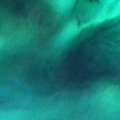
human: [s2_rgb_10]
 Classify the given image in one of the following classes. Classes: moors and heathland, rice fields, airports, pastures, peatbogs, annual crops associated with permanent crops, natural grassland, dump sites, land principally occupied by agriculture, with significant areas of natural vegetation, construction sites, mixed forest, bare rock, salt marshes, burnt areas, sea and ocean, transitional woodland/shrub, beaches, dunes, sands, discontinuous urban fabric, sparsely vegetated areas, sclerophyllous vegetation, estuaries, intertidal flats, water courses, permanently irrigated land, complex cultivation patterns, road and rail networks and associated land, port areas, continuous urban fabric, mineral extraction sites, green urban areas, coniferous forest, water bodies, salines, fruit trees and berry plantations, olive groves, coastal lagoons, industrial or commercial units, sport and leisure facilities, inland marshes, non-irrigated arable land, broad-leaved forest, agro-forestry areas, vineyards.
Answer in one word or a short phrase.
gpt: continuous urban fabric